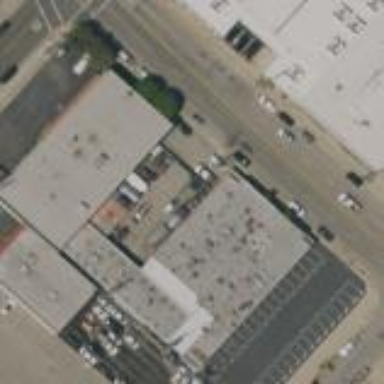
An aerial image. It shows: Warehouse building.